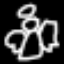
Label: angel